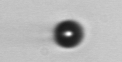
Label: bead